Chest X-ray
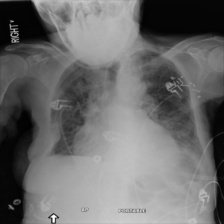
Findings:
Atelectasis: negative
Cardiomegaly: negative
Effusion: positive
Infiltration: positive
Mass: negative
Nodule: negative
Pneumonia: negative
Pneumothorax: negative
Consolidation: negative
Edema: negative
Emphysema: negative
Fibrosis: negative
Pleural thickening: negative
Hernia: negative